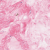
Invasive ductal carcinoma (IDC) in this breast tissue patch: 0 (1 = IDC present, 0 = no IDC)